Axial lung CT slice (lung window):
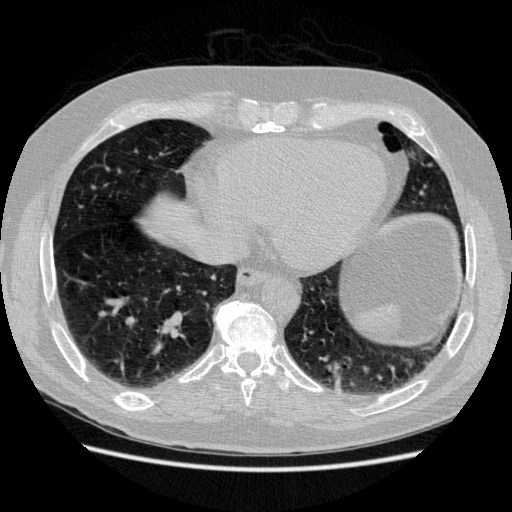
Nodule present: no